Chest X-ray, AP view. Patient: 55 years old, sex M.
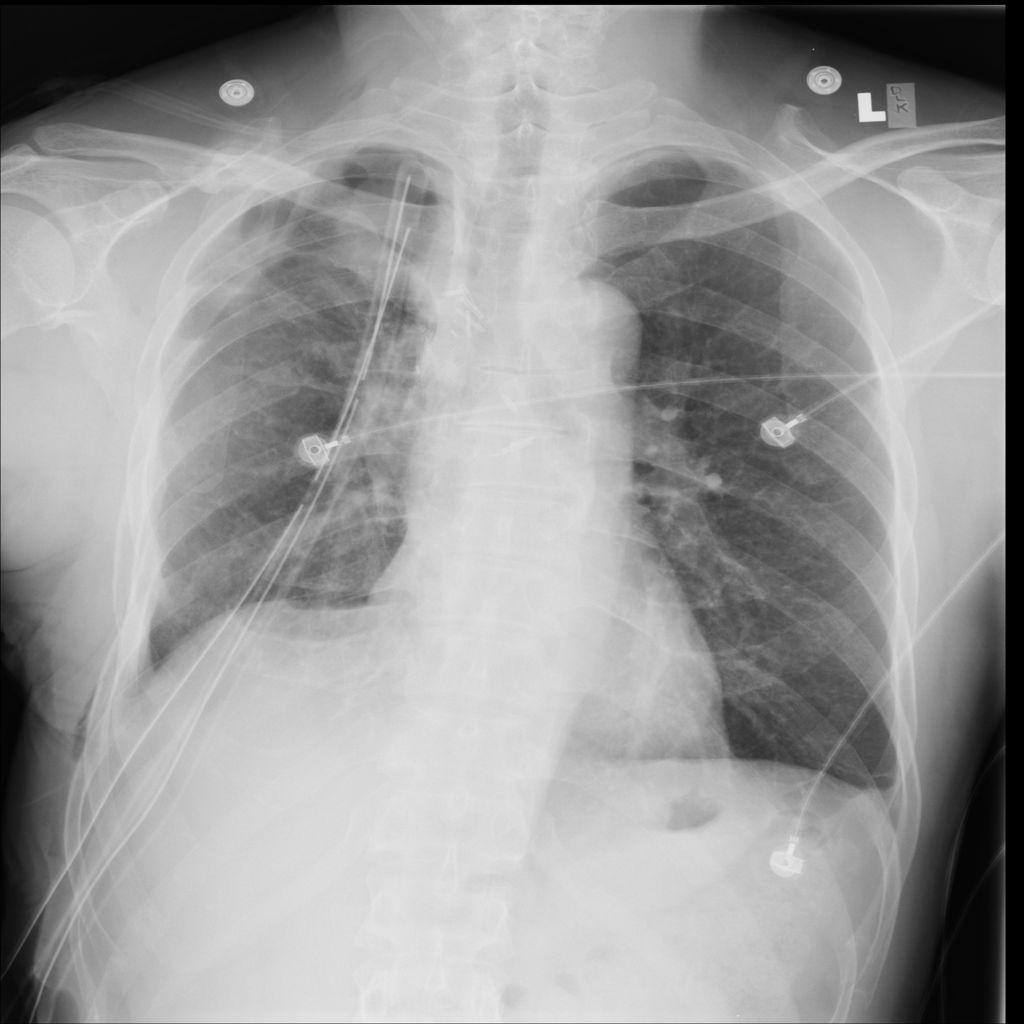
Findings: Atelectasis, Effusion, Pneumothorax